Question: [enter image description here]

I am trying to add a column (column C) to my polars dataframe that counts how many times a value of one of the dataframe's columns (column A) is greater/less than the value of another column (column B). Once the value turns from less/greater to greater/less the cumulative sum should reset and start counting from 1/-1 again.
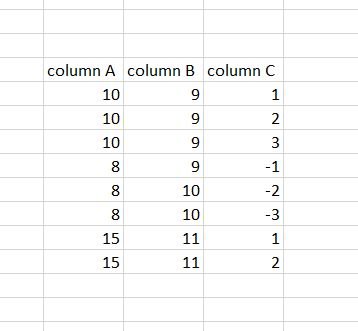
Answer: #### The data
I'm going to change the data in the example you provided.
'''
df = pl.DataFrame(
{
"a": [11, 10, 10, 10, 9, 8, 8, 8, 8, 8, 15, 15, 15],
"b": [11, 9, 9, 9, 9, 9, 10, 8, 8, 10, 11, 11, 15],
}
)
print(df)
'''
'''
shape: (13, 2)
+-----+-----+
| a | b |
| --- | --- |
| i64 | i64 |
+-----+-----+
| 11 | 11 |
+-----+-----+
| 10 | 9 |
+-----+-----+
| 10 | 9 |
+-----+-----+
| 10 | 9 |
+-----+-----+
| 9 | 9 |
+-----+-----+
| 8 | 9 |
+-----+-----+
| 8 | 10 |
+-----+-----+
| 8 | 8 |
+-----+-----+
| 8 | 8 |
+-----+-----+
| 8 | 10 |
+-----+-----+
| 15 | 11 |
+-----+-----+
| 15 | 11 |
+-----+-----+
| 15 | 15 |
+-----+-----+
'''
Notice the cases where the two columns are the same. Your post didn't address what to do in these cases, so I made some assumptions as to what should happen. (You can adapt the code to handle those cases differently.)
#### The algorithm
'''
df = (
df
.with_column((pl.col("a") - pl.col("b")).sign().alias("sign_a_minus_b"))
.with_column(
pl.when(pl.col("sign_a_minus_b") == 0)
.then(None)
.otherwise(pl.col("sign_a_minus_b"))
.forward_fill()
.alias("run_type")
)
.with_column(
(pl.col("run_type") != pl.col("run_type").shift_and_fill(1, 0))
.cumsum()
.alias("run_id")
)
.with_column(pl.col("sign_a_minus_b").cumsum().over("run_id").alias("result"))
)
print(df)
'''
'''
shape: (13, 6)
+-----+-----+----------------+----------+--------+--------+
| a | b | sign_a_minus_b | run_type | run_id | result |
| --- | --- | --- | --- | --- | --- |
| i64 | i64 | i64 | i64 | u32 | i64 |
+-----+-----+----------------+----------+--------+--------+
| 11 | 11 | 0 | null | 1 | 0 |
+-----+-----+----------------+----------+--------+--------+
| 10 | 9 | 1 | 1 | 2 | 1 |
+-----+-----+----------------+----------+--------+--------+
| 10 | 9 | 1 | 1 | 2 | 2 |
+-----+-----+----------------+----------+--------+--------+
| 10 | 9 | 1 | 1 | 2 | 3 |
+-----+-----+----------------+----------+--------+--------+
| 9 | 9 | 0 | 1 | 2 | 3 |
+-----+-----+----------------+----------+--------+--------+
| 8 | 9 | -1 | -1 | 3 | -1 |
+-----+-----+----------------+----------+--------+--------+
| 8 | 10 | -1 | -1 | 3 | -2 |
+-----+-----+----------------+----------+--------+--------+
| 8 | 8 | 0 | -1 | 3 | -2 |
+-----+-----+----------------+----------+--------+--------+
| 8 | 8 | 0 | -1 | 3 | -2 |
+-----+-----+----------------+----------+--------+--------+
| 8 | 10 | -1 | -1 | 3 | -3 |
+-----+-----+----------------+----------+--------+--------+
| 15 | 11 | 1 | 1 | 4 | 1 |
+-----+-----+----------------+----------+--------+--------+
| 15 | 11 | 1 | 1 | 4 | 2 |
+-----+-----+----------------+----------+--------+--------+
| 15 | 15 | 0 | 1 | 4 | 2 |
+-----+-----+----------------+----------+--------+--------+
'''
I've left the intermediate calculations in the output, merely to show how the algorithm works. (You can drop them.)
The basic idea is to calculate a 'run_id' for each run of positive or negative values. We will then use the 'cumsum' function and the 'over' windowing expression to create a running count of positives/negatives over each 'run_id'.
: ties in columns 'a' and 'b' do not interrupt a run, but they do not contribute to the total for that run of positive/negative values.
'sign_a_minus_b' does two things: it identifies whether a run is positive/negative, and whether there is a tie in columns 'a' and 'b'.
'run_type' extends any run to include any cases where a tie occurs in columns 'a' and 'b'. The 'null' value at the top of the column was intended - it shows what happens when a tie occurs in the first row.
'result' is the output column. Note that tied columns do not interrupt a run, but they don't contribute to the totals for that run.
One final note: if ties in columns 'a' and 'b' are not allowed, then this algorithm can be simplified ... and run faster.